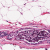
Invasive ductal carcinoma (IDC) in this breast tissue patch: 0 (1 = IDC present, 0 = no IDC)